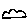
Label: cloud